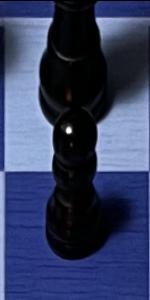
Label: Pawn_Black